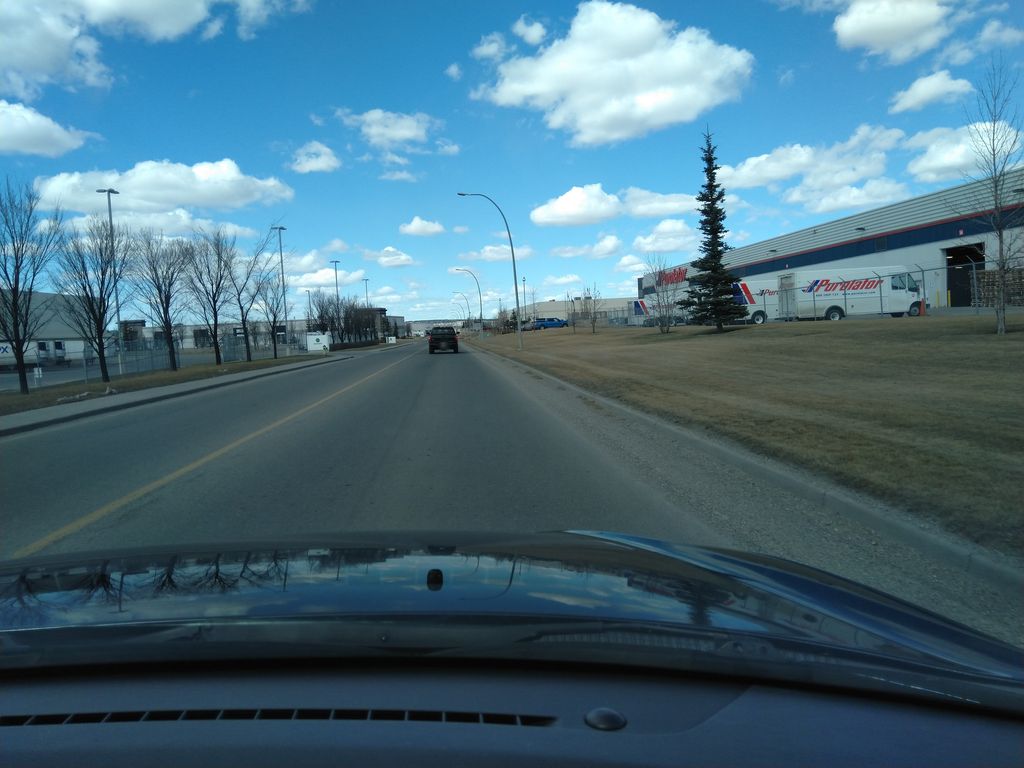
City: calgary